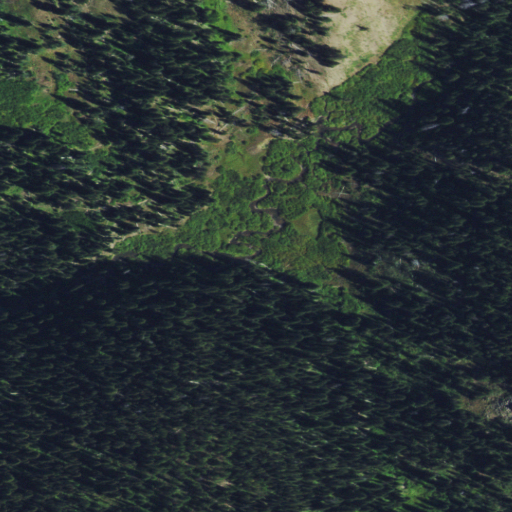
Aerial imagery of valley in Wyoming named Smoky Hollow containing evergreen forest, woody wetlands, and shrub